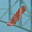
Label: 1